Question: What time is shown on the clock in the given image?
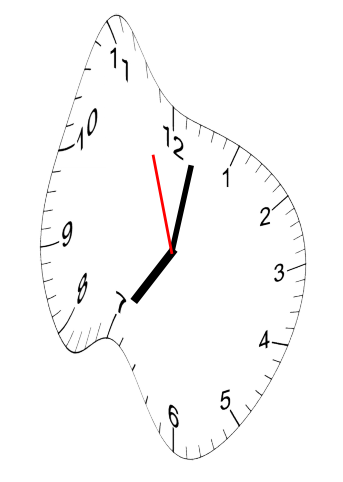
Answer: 07:01:57